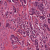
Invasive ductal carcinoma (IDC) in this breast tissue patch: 1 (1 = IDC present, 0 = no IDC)